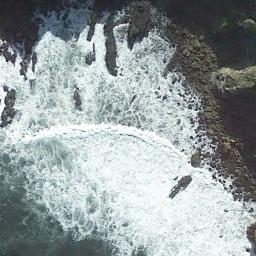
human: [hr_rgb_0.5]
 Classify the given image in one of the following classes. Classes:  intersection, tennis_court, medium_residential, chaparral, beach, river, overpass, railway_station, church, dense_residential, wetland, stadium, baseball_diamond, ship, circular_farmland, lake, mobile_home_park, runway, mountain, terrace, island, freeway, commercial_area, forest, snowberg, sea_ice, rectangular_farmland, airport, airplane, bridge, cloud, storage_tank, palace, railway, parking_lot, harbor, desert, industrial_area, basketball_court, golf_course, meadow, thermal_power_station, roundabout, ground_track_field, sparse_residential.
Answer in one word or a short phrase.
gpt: beach